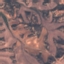
Land use / land cover class: HerbaceousVegetation